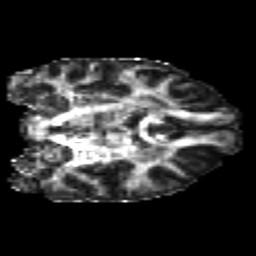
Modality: FA
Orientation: coronal
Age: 22
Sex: female
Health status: healthy
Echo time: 0.074 s